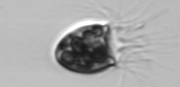
Label: Balanion